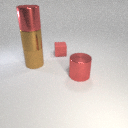
small red rubber cube to the left of large red metal cylinder